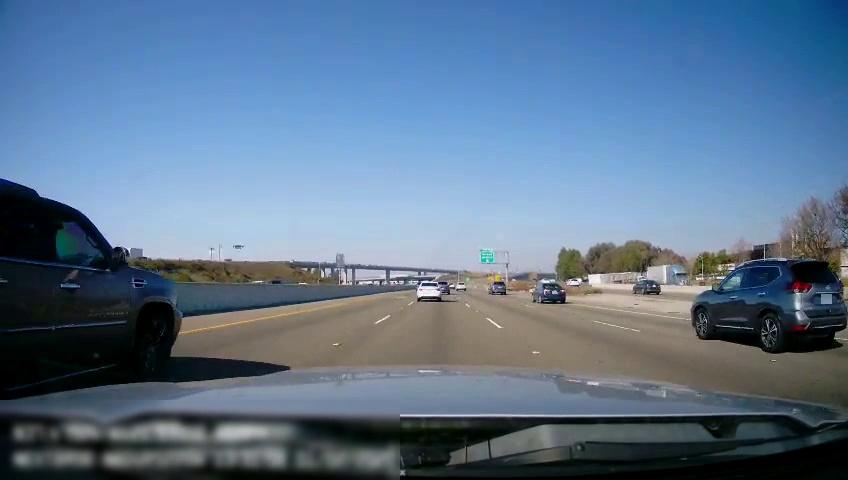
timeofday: Day
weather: Sunny
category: Vehicles | Car
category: Drivable Space
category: Drivable Space
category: Vehicles | Truck
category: Vehicles | Truck
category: Vehicles | Car
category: Vehicles | Car
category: Vehicles | SUV
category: Vehicles | Car
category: Vehicles | SUV
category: Vehicles | SUV
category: Vehicles | SUV
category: Vehicles | Car
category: Vehicles | SUV
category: Lanes | Alternate Lane
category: Lanes | Current Lane
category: Lanes | Current Lane
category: Lanes | Alternate Lane
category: Lanes | Alternate Lane
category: Traffic | Signs
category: Traffic | Signs